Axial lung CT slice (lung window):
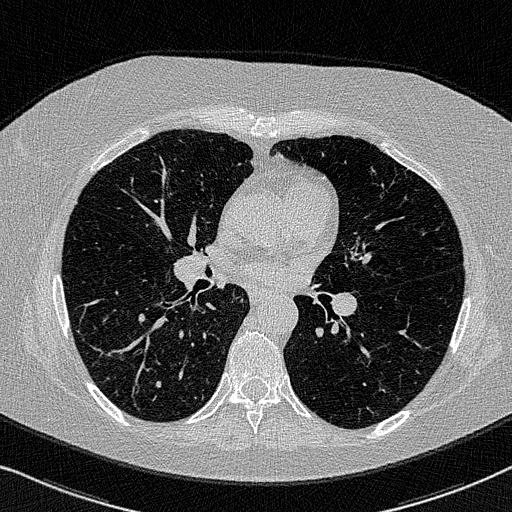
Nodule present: no